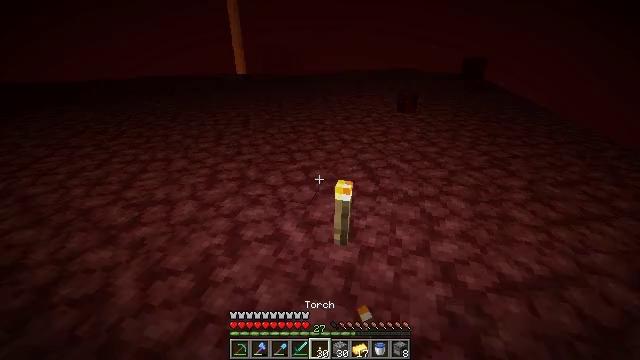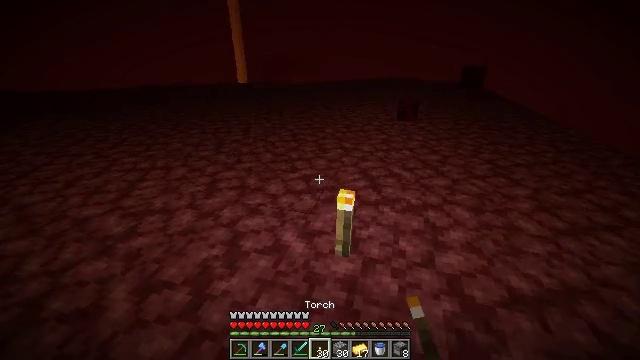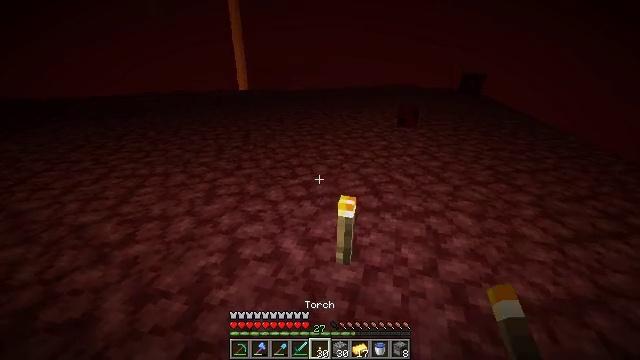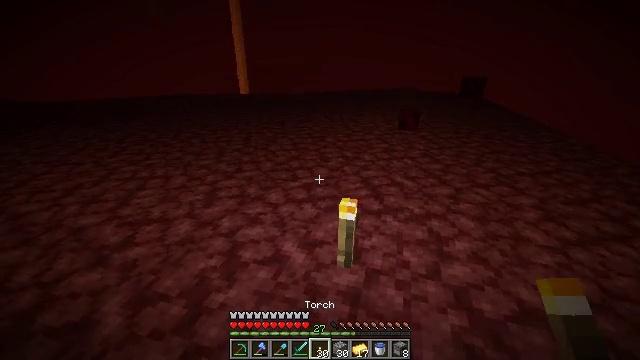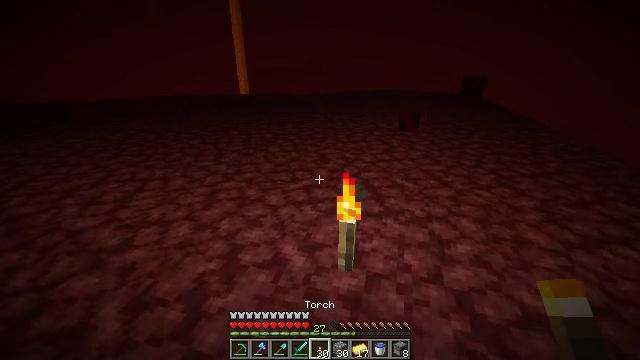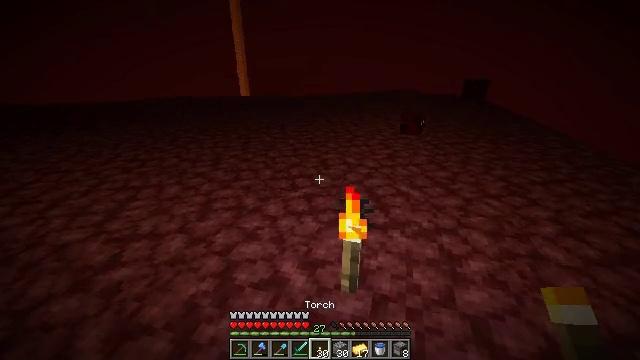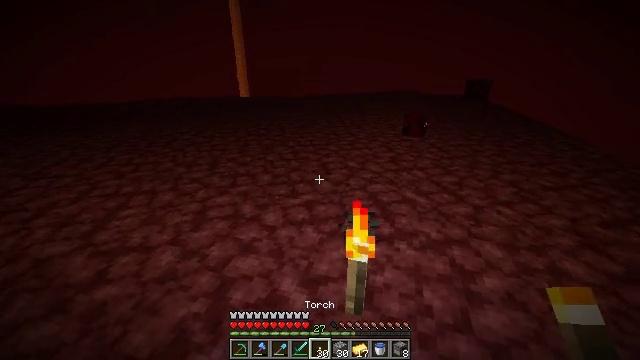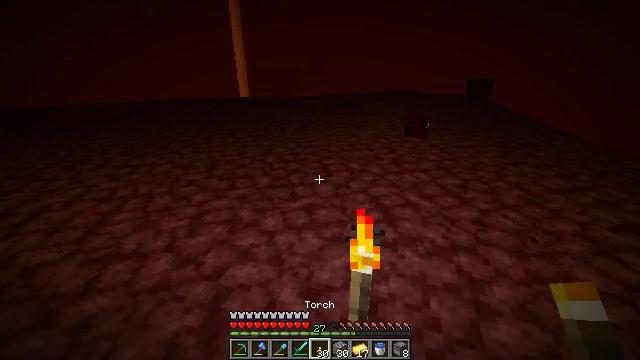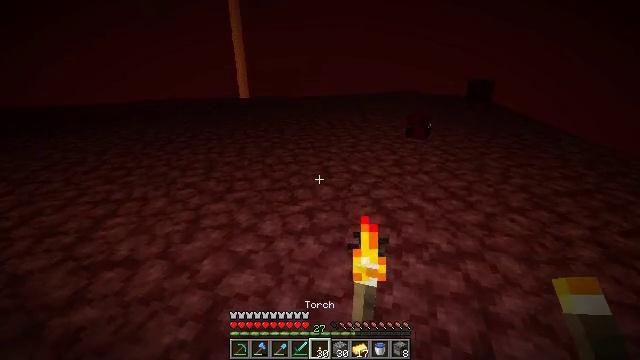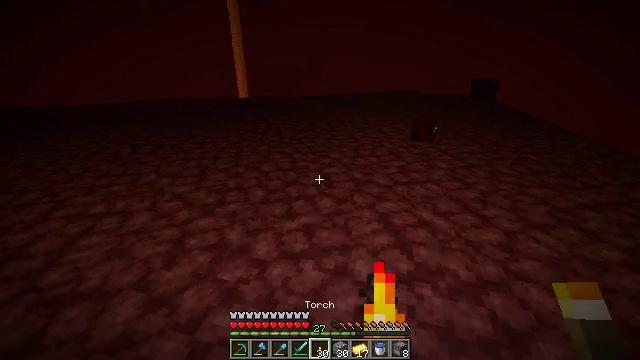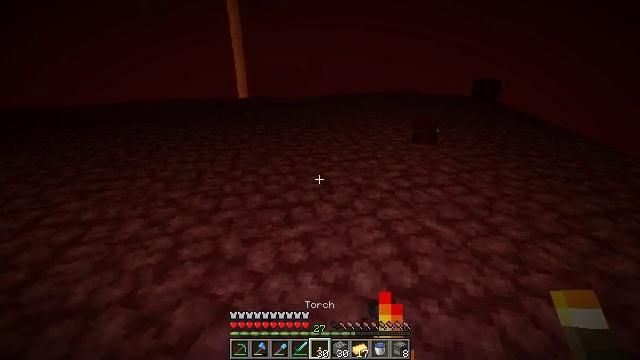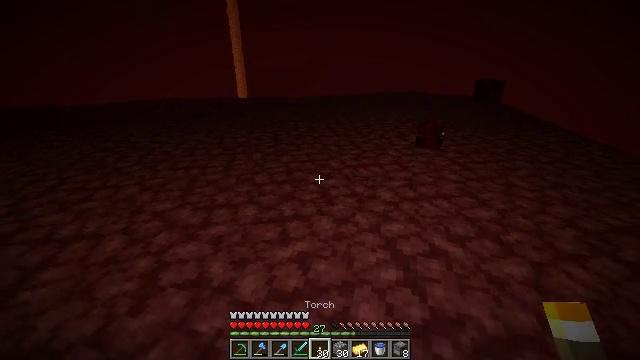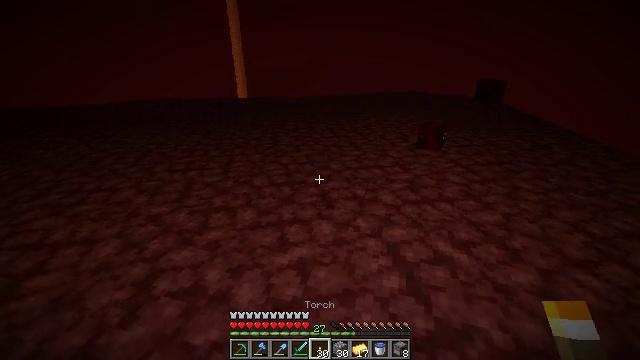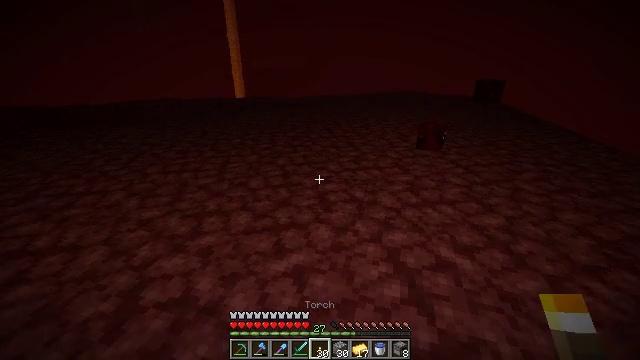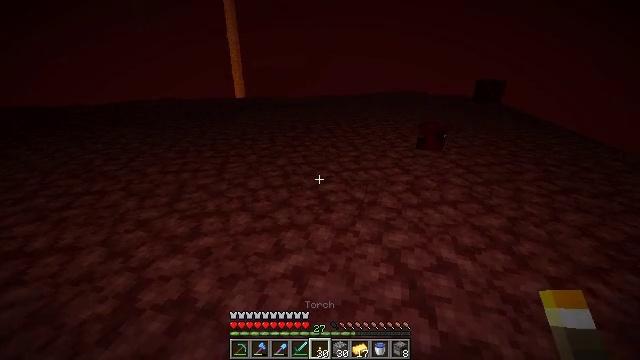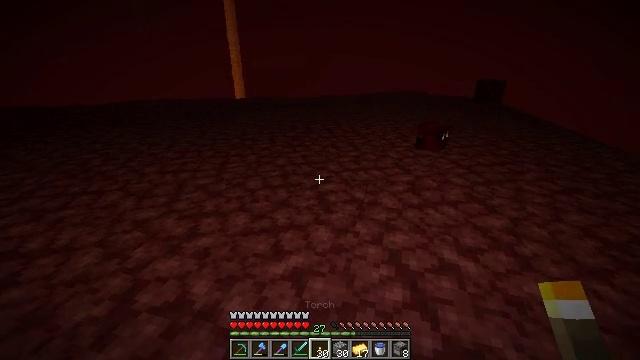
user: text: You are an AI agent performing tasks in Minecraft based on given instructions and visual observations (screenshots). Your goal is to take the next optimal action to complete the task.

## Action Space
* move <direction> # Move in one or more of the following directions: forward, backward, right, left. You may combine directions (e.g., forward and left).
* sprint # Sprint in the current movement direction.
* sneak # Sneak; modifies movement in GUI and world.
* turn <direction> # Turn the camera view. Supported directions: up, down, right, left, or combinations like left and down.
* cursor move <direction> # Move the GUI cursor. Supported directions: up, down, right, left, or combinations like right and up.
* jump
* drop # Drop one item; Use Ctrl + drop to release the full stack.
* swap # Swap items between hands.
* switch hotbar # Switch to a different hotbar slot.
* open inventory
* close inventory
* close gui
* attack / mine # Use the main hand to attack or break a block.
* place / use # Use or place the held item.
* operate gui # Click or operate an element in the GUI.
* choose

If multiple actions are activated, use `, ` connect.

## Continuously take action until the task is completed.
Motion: motion action
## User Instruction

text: Hunt the magma cube.
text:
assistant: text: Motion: turn up
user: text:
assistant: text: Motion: turn up
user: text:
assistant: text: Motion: no_op
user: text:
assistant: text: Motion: move forward
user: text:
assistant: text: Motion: move forward
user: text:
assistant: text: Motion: move forward
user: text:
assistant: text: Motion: move forward
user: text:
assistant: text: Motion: move forward
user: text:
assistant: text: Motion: move forward
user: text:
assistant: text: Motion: move forward
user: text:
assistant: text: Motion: move forward
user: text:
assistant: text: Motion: no_op
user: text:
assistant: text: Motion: no_op
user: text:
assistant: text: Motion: no_op
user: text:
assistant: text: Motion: no_op
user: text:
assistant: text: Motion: no_op
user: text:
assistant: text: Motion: no_op
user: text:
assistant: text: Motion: no_op
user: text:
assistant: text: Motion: no_op
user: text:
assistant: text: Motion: no_op
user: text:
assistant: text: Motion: no_op
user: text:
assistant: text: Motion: no_op
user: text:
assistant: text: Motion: no_op
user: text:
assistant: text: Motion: no_op
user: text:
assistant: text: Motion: no_op
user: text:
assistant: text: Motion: no_op
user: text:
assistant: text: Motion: no_op
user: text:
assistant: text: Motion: move forward, turn right
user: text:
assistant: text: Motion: move forward, turn right
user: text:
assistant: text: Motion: move forward